Brain MRI, t1w sequence, axial 2D slice.
Patient: age 38, sex F, weight 78 kg, height 1.78 m
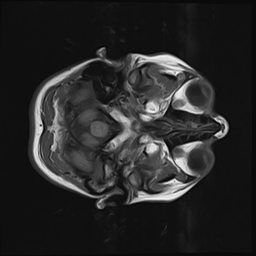